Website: macys
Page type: customer-info-address
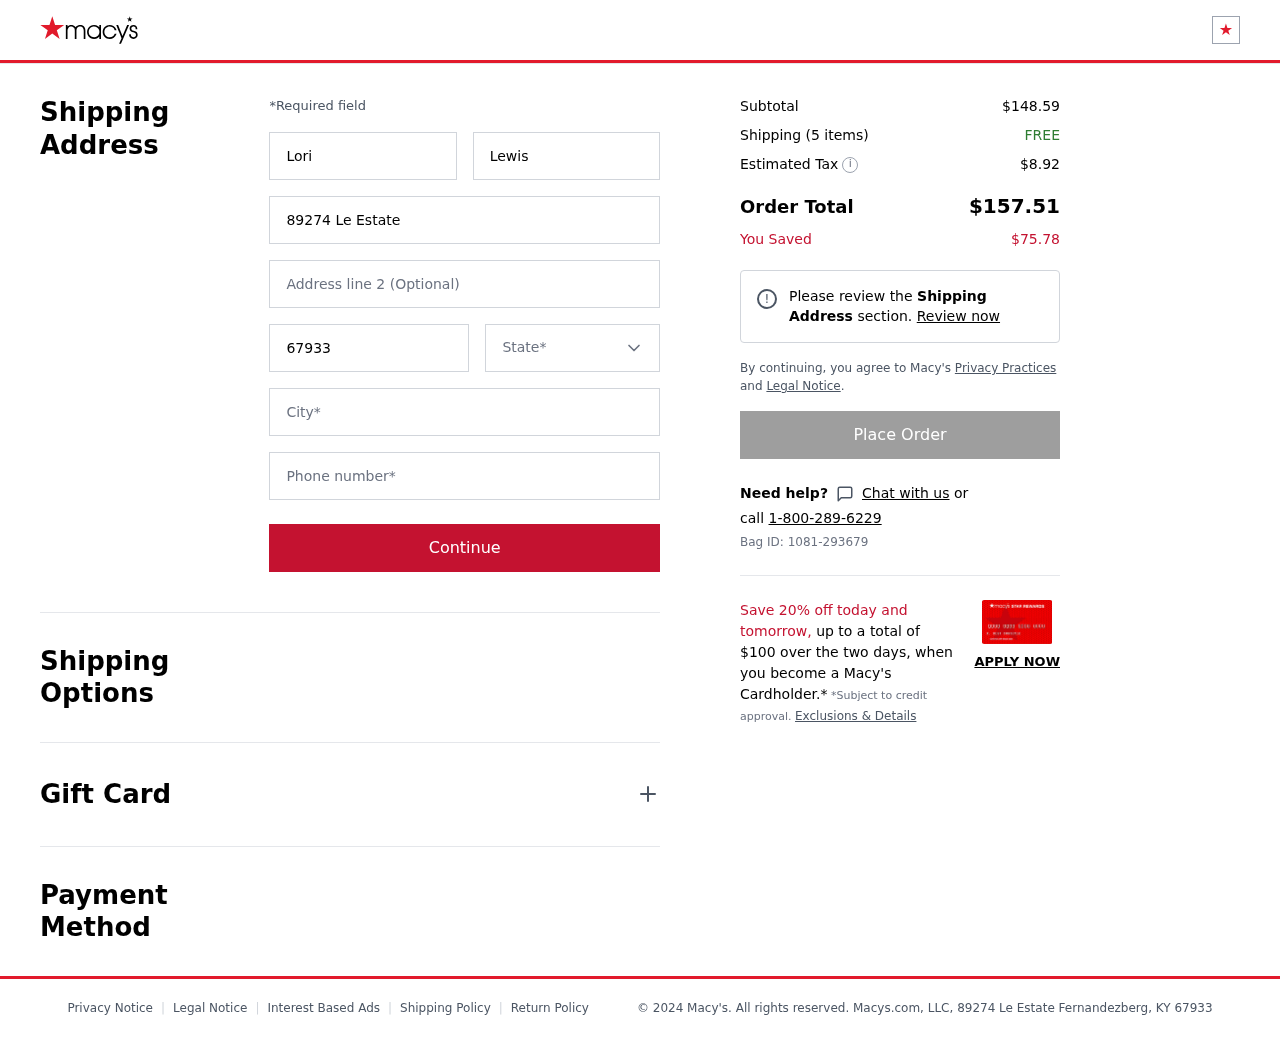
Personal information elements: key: PII_CITY
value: Fernandezberg
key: PII_FIRSTNAME
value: Lori
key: PII_LASTNAME
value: Lewis
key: PII_PHONE
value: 6286499133
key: PII_POSTCODE
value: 67933
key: PII_STATE
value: Kentucky
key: PII_STREET
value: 89274 Le Estate
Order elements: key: ORDER_SUBTOTAL
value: $148.59
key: ORDER_NUM_ITEMS
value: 5
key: ORDER_SHIPPING_COST
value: FREE
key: ORDER_TAX
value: $8.92
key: ORDER_TOTAL
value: $157.51
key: ORDER_SAVINGS
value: $75.78
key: ORDER_BAG_ID
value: Bag ID: 1081-293679